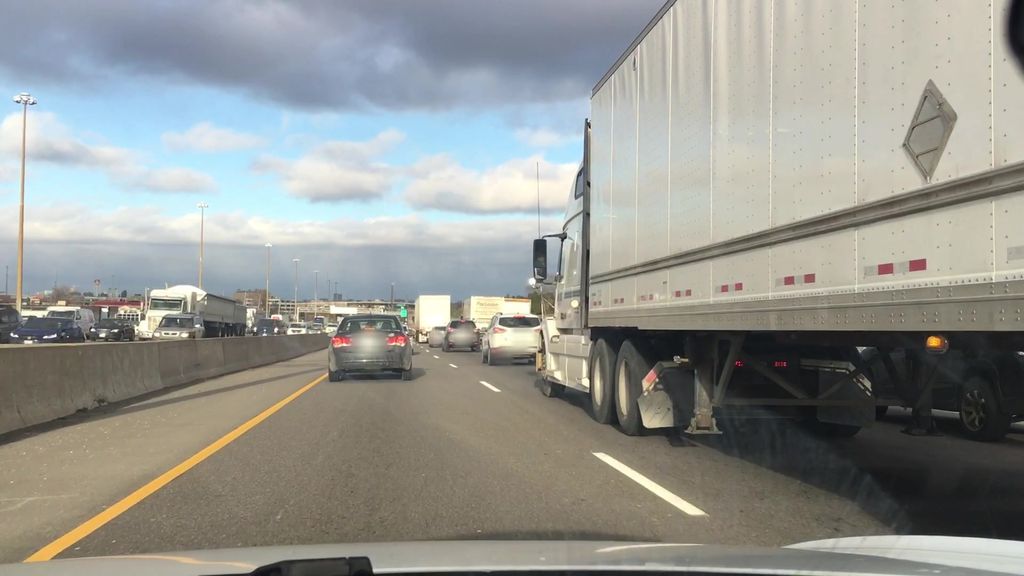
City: toronto